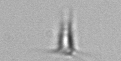
Label: Calciopappus